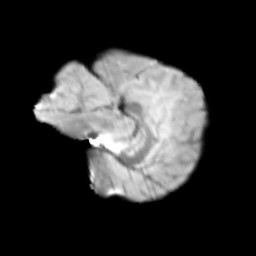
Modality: T2w
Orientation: sagittal
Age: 10
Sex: female
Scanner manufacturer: siemens
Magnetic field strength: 3 T
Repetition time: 3.8 s
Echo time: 0.07 s